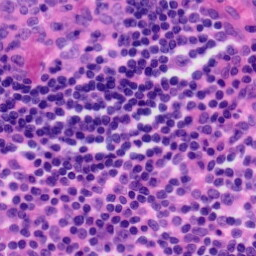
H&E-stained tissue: Tonsil